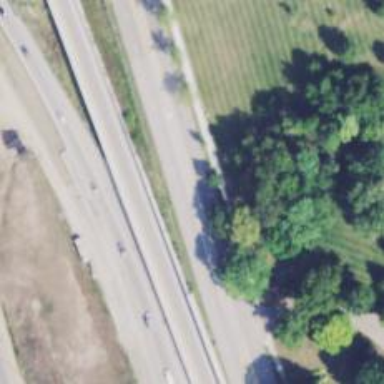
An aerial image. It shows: Primary link highway with sidewalk on the left.